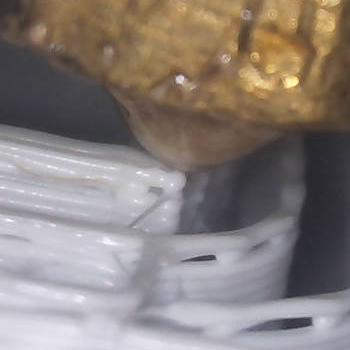
Flow rate: 112%